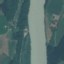
Land use / land cover class: River